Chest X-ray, AP view. Patient: 54 years old, sex F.
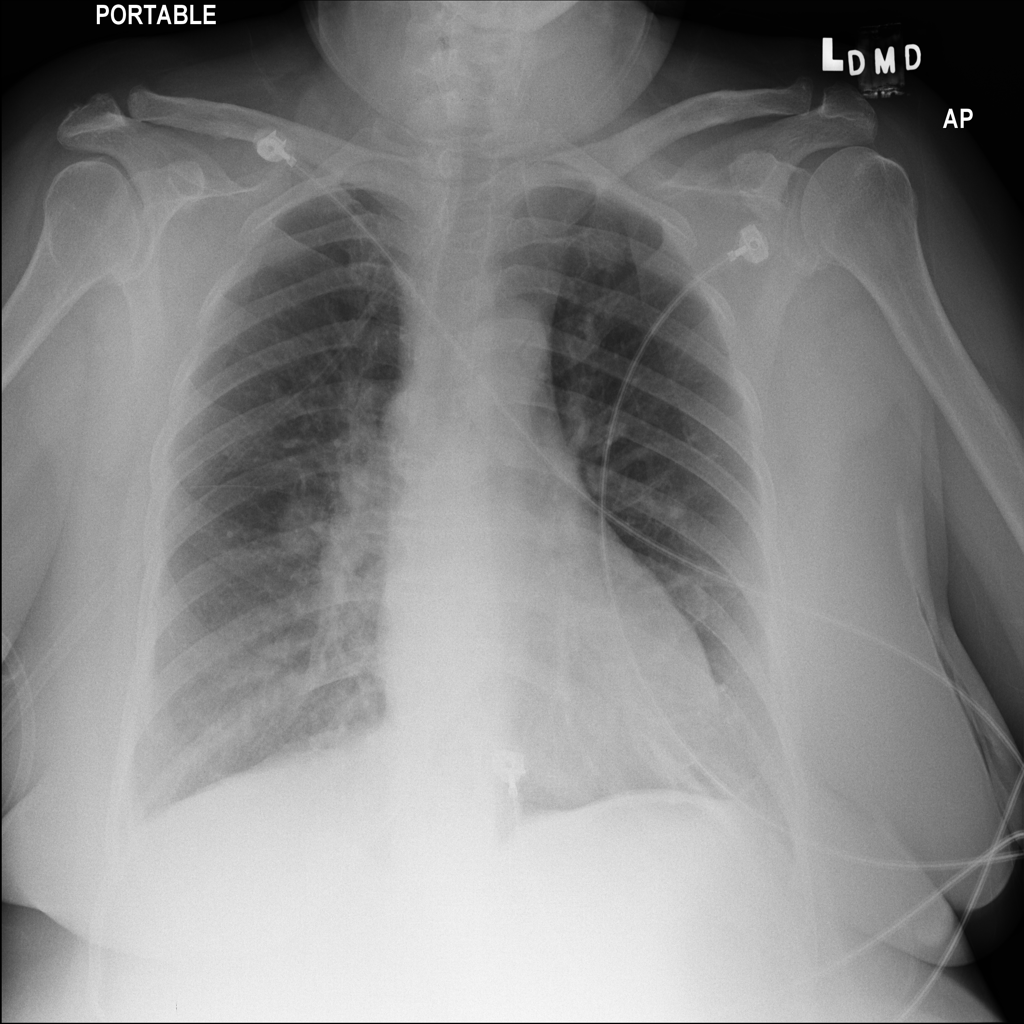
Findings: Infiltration